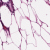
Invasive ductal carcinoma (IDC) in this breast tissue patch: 0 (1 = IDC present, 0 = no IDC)